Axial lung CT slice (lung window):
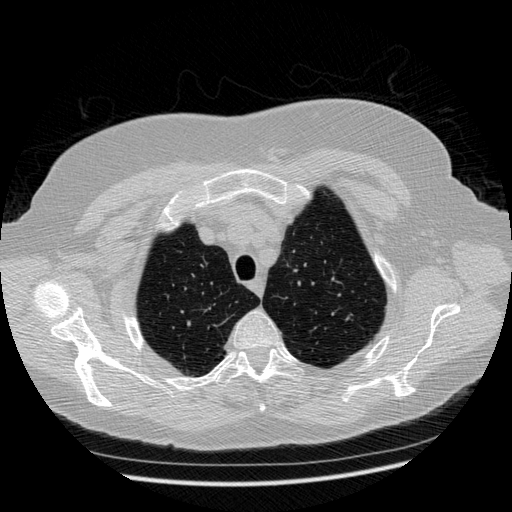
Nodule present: no